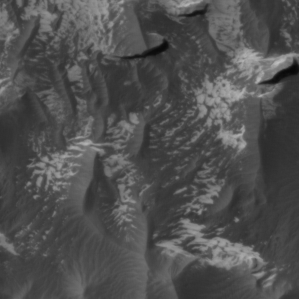
Label: non_frost